Question: I'm new to PHPStrom. Today i'm start the using PHPStrom. When i want to run php file on browsers using 'Alt+F2' all browsers are opened normally.
But when i select Google Chrome , I got this error message.
Please help me , how to resolve this problem ?

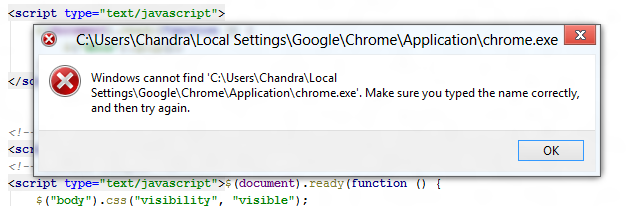
Answer: In 'Settings' | 'Web Browsers' specify the correct path to Google Chrome on your system. Make sure it's installed and runs fine from the specified location: